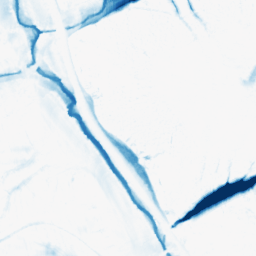
Category: morphological
Decomposition family: morphological_ellipse
Decomposition parameters: operation: closing
width: 30
height: 20
Upsampling method: linear_exact
Upsampling parameters: scale: 2
Upsampling scale: 2